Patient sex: F
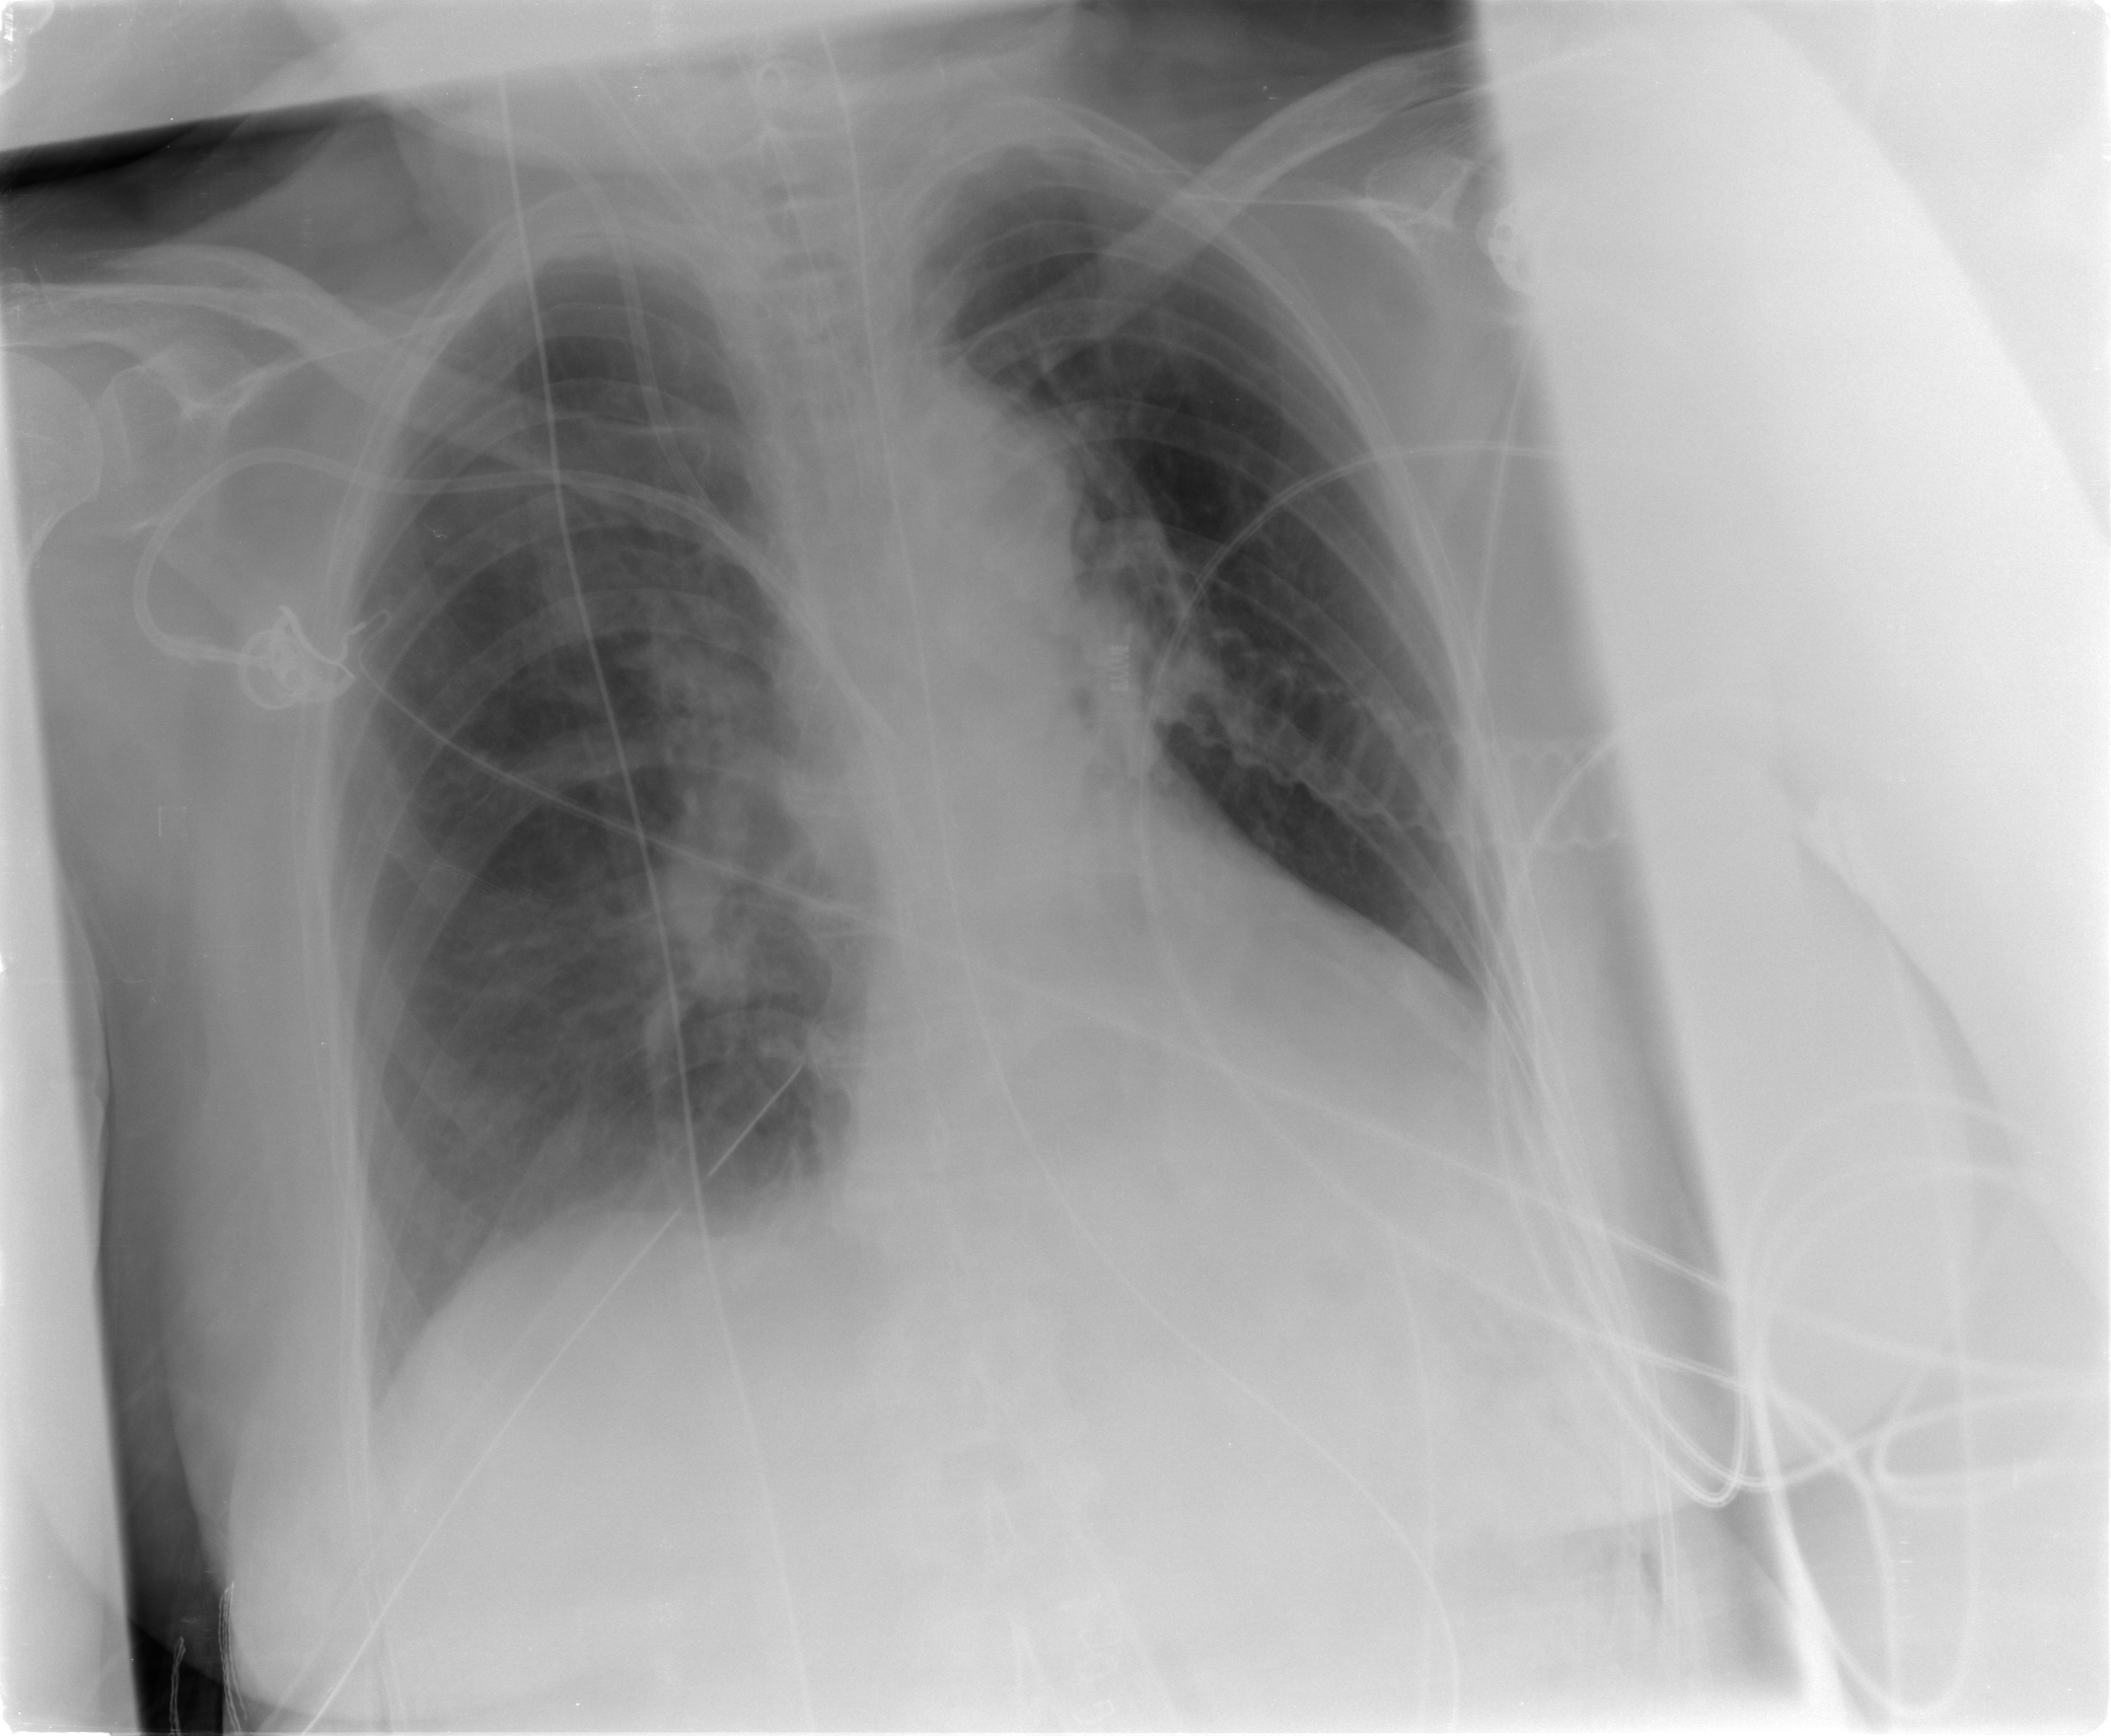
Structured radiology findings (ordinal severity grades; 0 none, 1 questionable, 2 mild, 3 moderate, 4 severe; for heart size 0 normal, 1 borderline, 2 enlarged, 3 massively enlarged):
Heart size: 0
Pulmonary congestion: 0
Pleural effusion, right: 0
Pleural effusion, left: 0
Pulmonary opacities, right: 1
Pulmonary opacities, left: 0
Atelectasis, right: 0
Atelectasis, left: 0